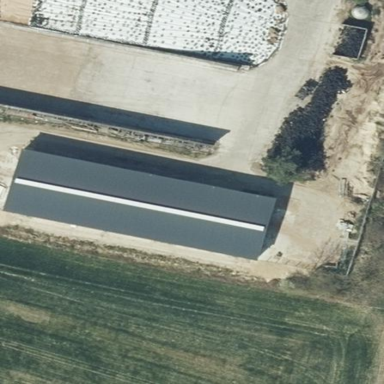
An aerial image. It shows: Gabled farm auxiliary building with grey roof. The roof is oriented along the structure.